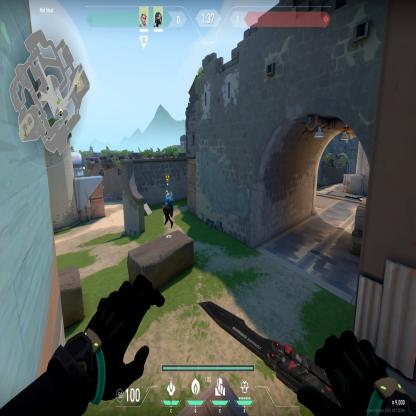
Label: teammate